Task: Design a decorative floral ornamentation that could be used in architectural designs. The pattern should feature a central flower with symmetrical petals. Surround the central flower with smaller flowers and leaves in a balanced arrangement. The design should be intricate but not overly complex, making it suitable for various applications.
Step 991:
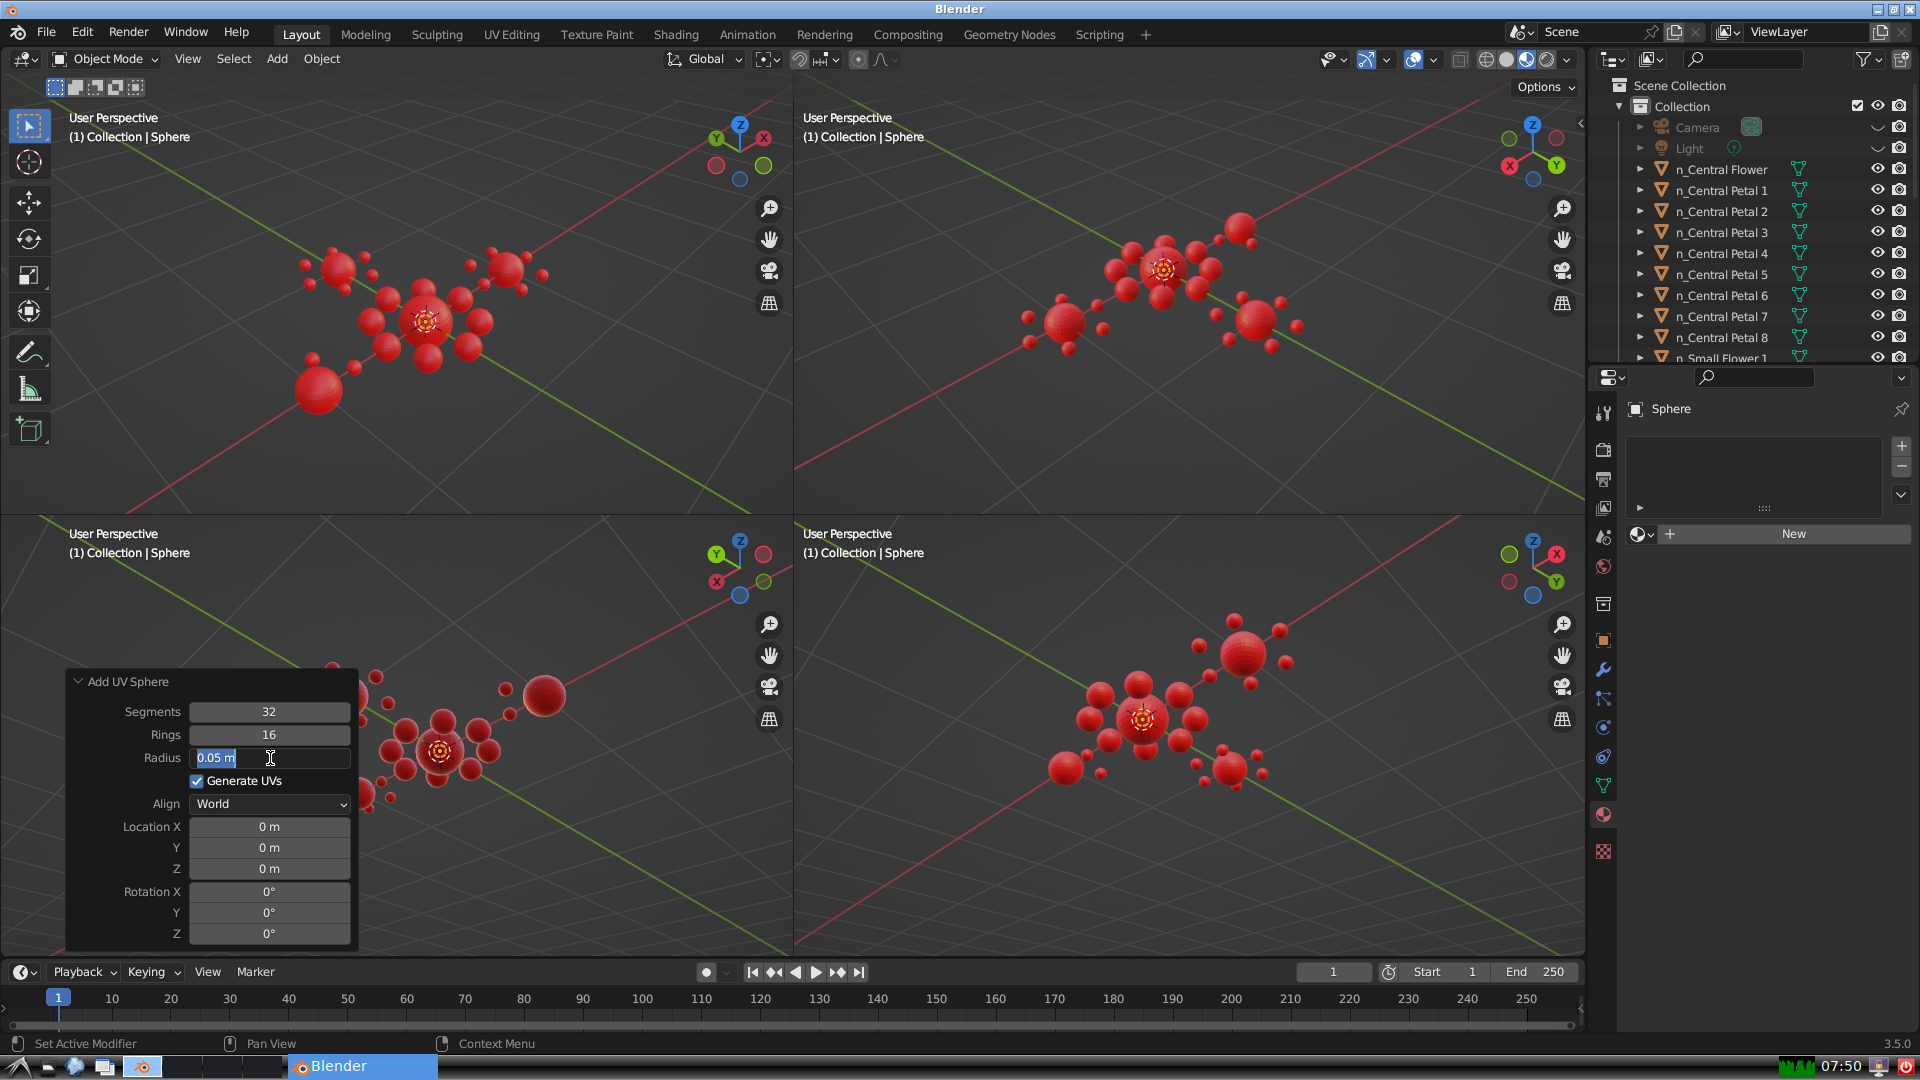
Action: input_text: 0.05